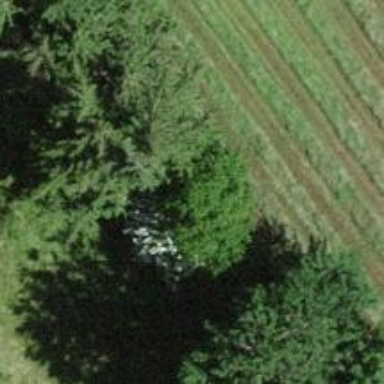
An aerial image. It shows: Row of trees in natural setting.